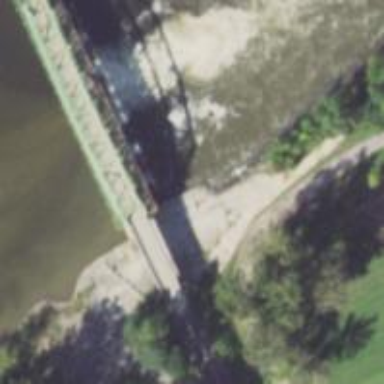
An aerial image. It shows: Weir along the waterway.